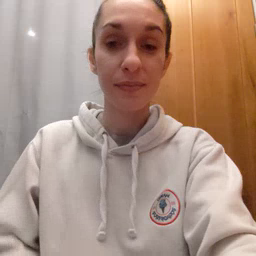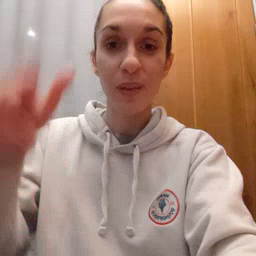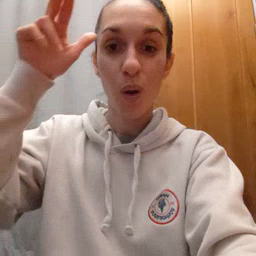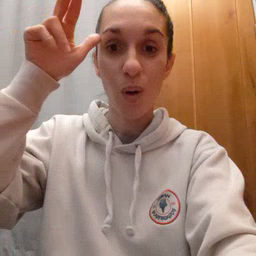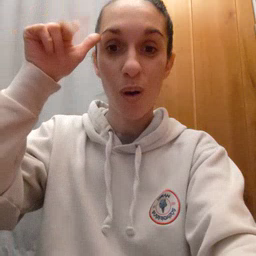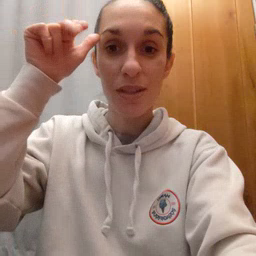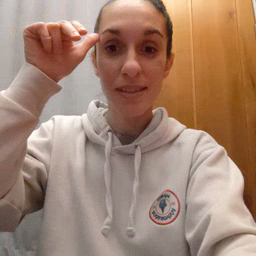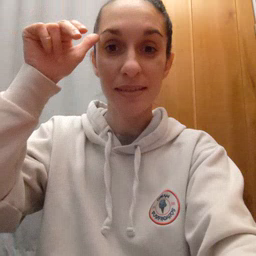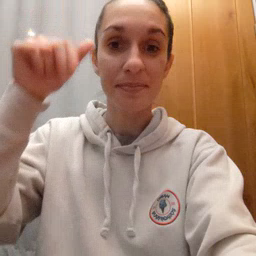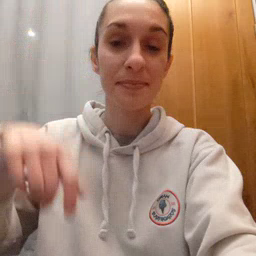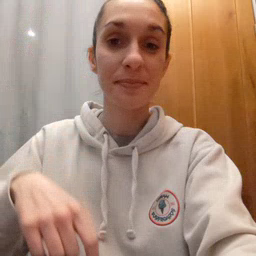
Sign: horse